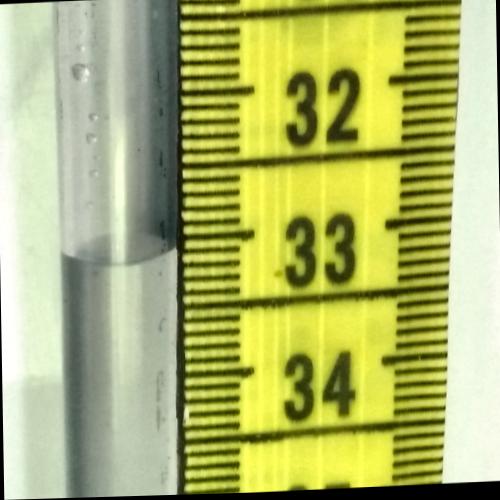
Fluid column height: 33.1 cm